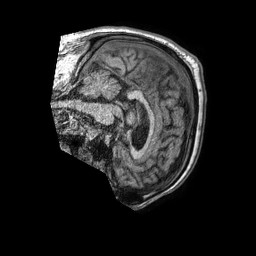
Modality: T1w
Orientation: sagittal
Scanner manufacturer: philips
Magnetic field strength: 1.5 T
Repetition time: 0.007491 s
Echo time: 0.003401 s